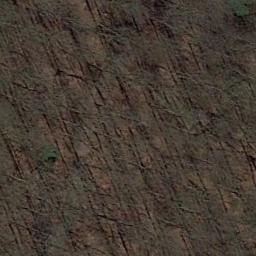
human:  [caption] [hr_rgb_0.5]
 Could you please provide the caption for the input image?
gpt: Many withered trees are in a forest .

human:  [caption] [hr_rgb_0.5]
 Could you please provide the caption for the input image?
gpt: There are several trees on this land .

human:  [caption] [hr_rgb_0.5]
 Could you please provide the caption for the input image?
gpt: The forest has some sparse bare trees and the forest soil is deep yellow .

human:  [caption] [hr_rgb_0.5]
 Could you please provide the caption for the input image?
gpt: The forest is full of dry trees .

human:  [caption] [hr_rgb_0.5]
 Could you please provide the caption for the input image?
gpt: A sparse forest with some withered trees .